Field crop: maize
Growth stage: 2
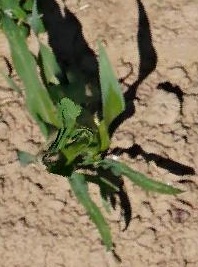
Species: maize